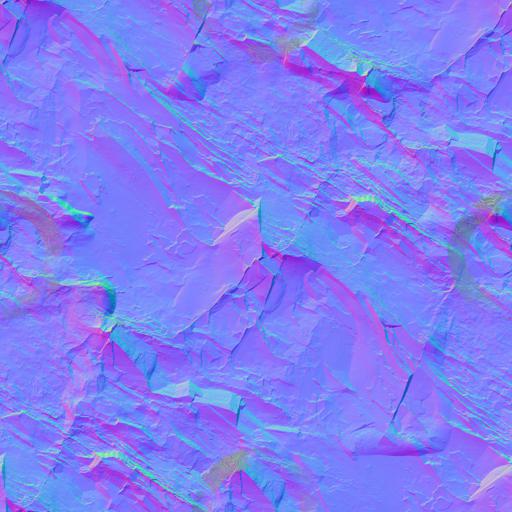
cliff gray light rock stone